Question: In the process explorer in the task manager, there used to be something called "VM Size" that indicated the amount of less-frequently-used swap disk space used by the app. In Windows 7 process explorer, it doesn't seem to exist. I'm wondering if the equivalent is "private bytes" or "paged data" something something. Any ideas?
-

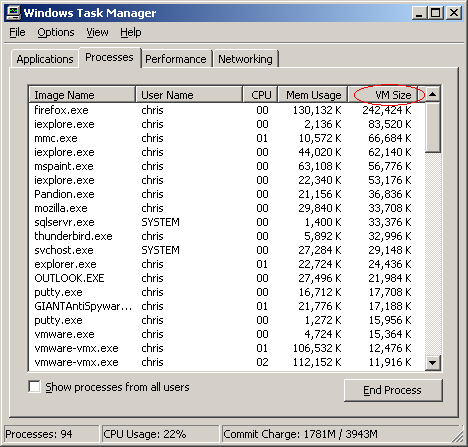
Answer: I'm pretty certain that you're interested in the Working Set value. As I understand it, Working Set is the full set of virtual memory pages allocated to and referenced by your application. The Private Bytes value tells you the memory currently allocated (or used by, not sure which or if there's a difference) to your application on the private heap (e.g. by malloc() calls).
Check out <URL>. I haven't watched it in a while, which is why I'm less certain as to what the private bytes indicate, but I'm pretty certain that's the video where I learned how to read the data coming into ProcExp.